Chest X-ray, AP view. Patient: 73 years old, sex M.
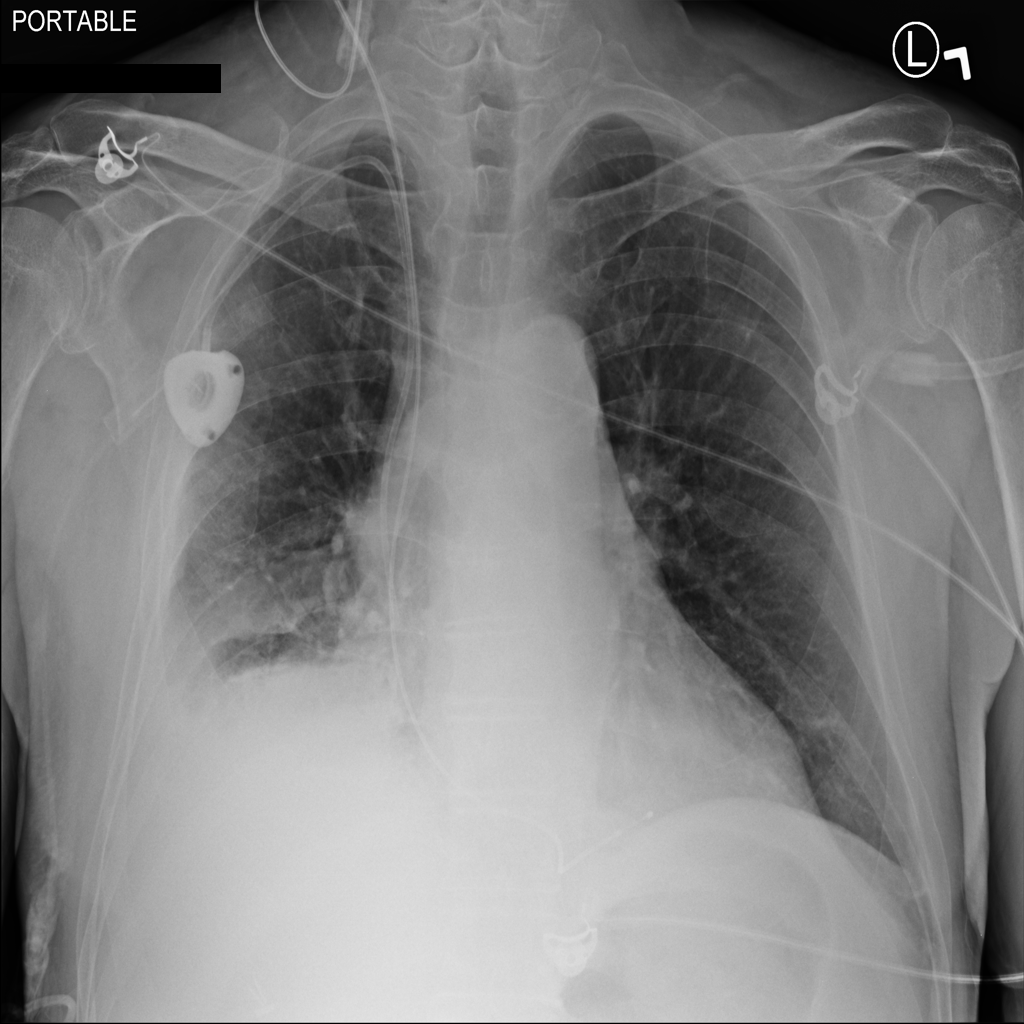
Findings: No Finding